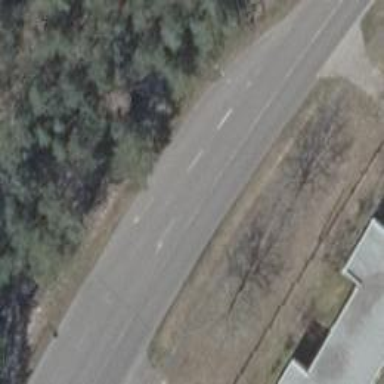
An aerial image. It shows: Unclassified road with asphalt surface.